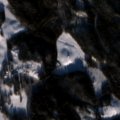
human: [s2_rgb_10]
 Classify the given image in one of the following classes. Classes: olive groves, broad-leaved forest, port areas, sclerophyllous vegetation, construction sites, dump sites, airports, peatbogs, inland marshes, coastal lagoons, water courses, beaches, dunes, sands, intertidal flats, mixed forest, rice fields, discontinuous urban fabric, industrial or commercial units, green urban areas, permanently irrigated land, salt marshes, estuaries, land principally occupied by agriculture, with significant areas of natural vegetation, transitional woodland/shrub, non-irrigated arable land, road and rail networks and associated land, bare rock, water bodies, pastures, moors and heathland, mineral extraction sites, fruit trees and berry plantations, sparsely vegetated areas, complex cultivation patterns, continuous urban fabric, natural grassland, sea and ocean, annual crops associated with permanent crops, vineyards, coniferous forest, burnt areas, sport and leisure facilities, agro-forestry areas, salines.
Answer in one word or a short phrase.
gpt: non-irrigated arable land, coniferous forest, mixed forest, water bodies